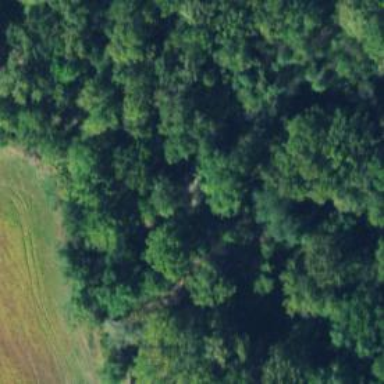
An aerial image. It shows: Forest with mixed types of leaves.